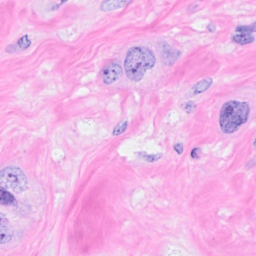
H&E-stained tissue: Breast